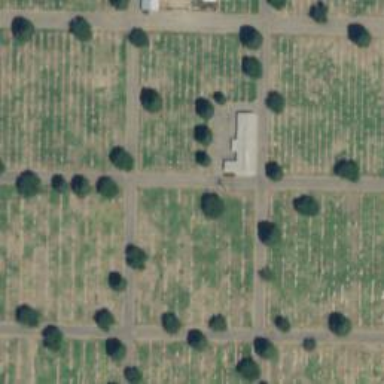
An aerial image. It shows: Cemetery.